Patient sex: M
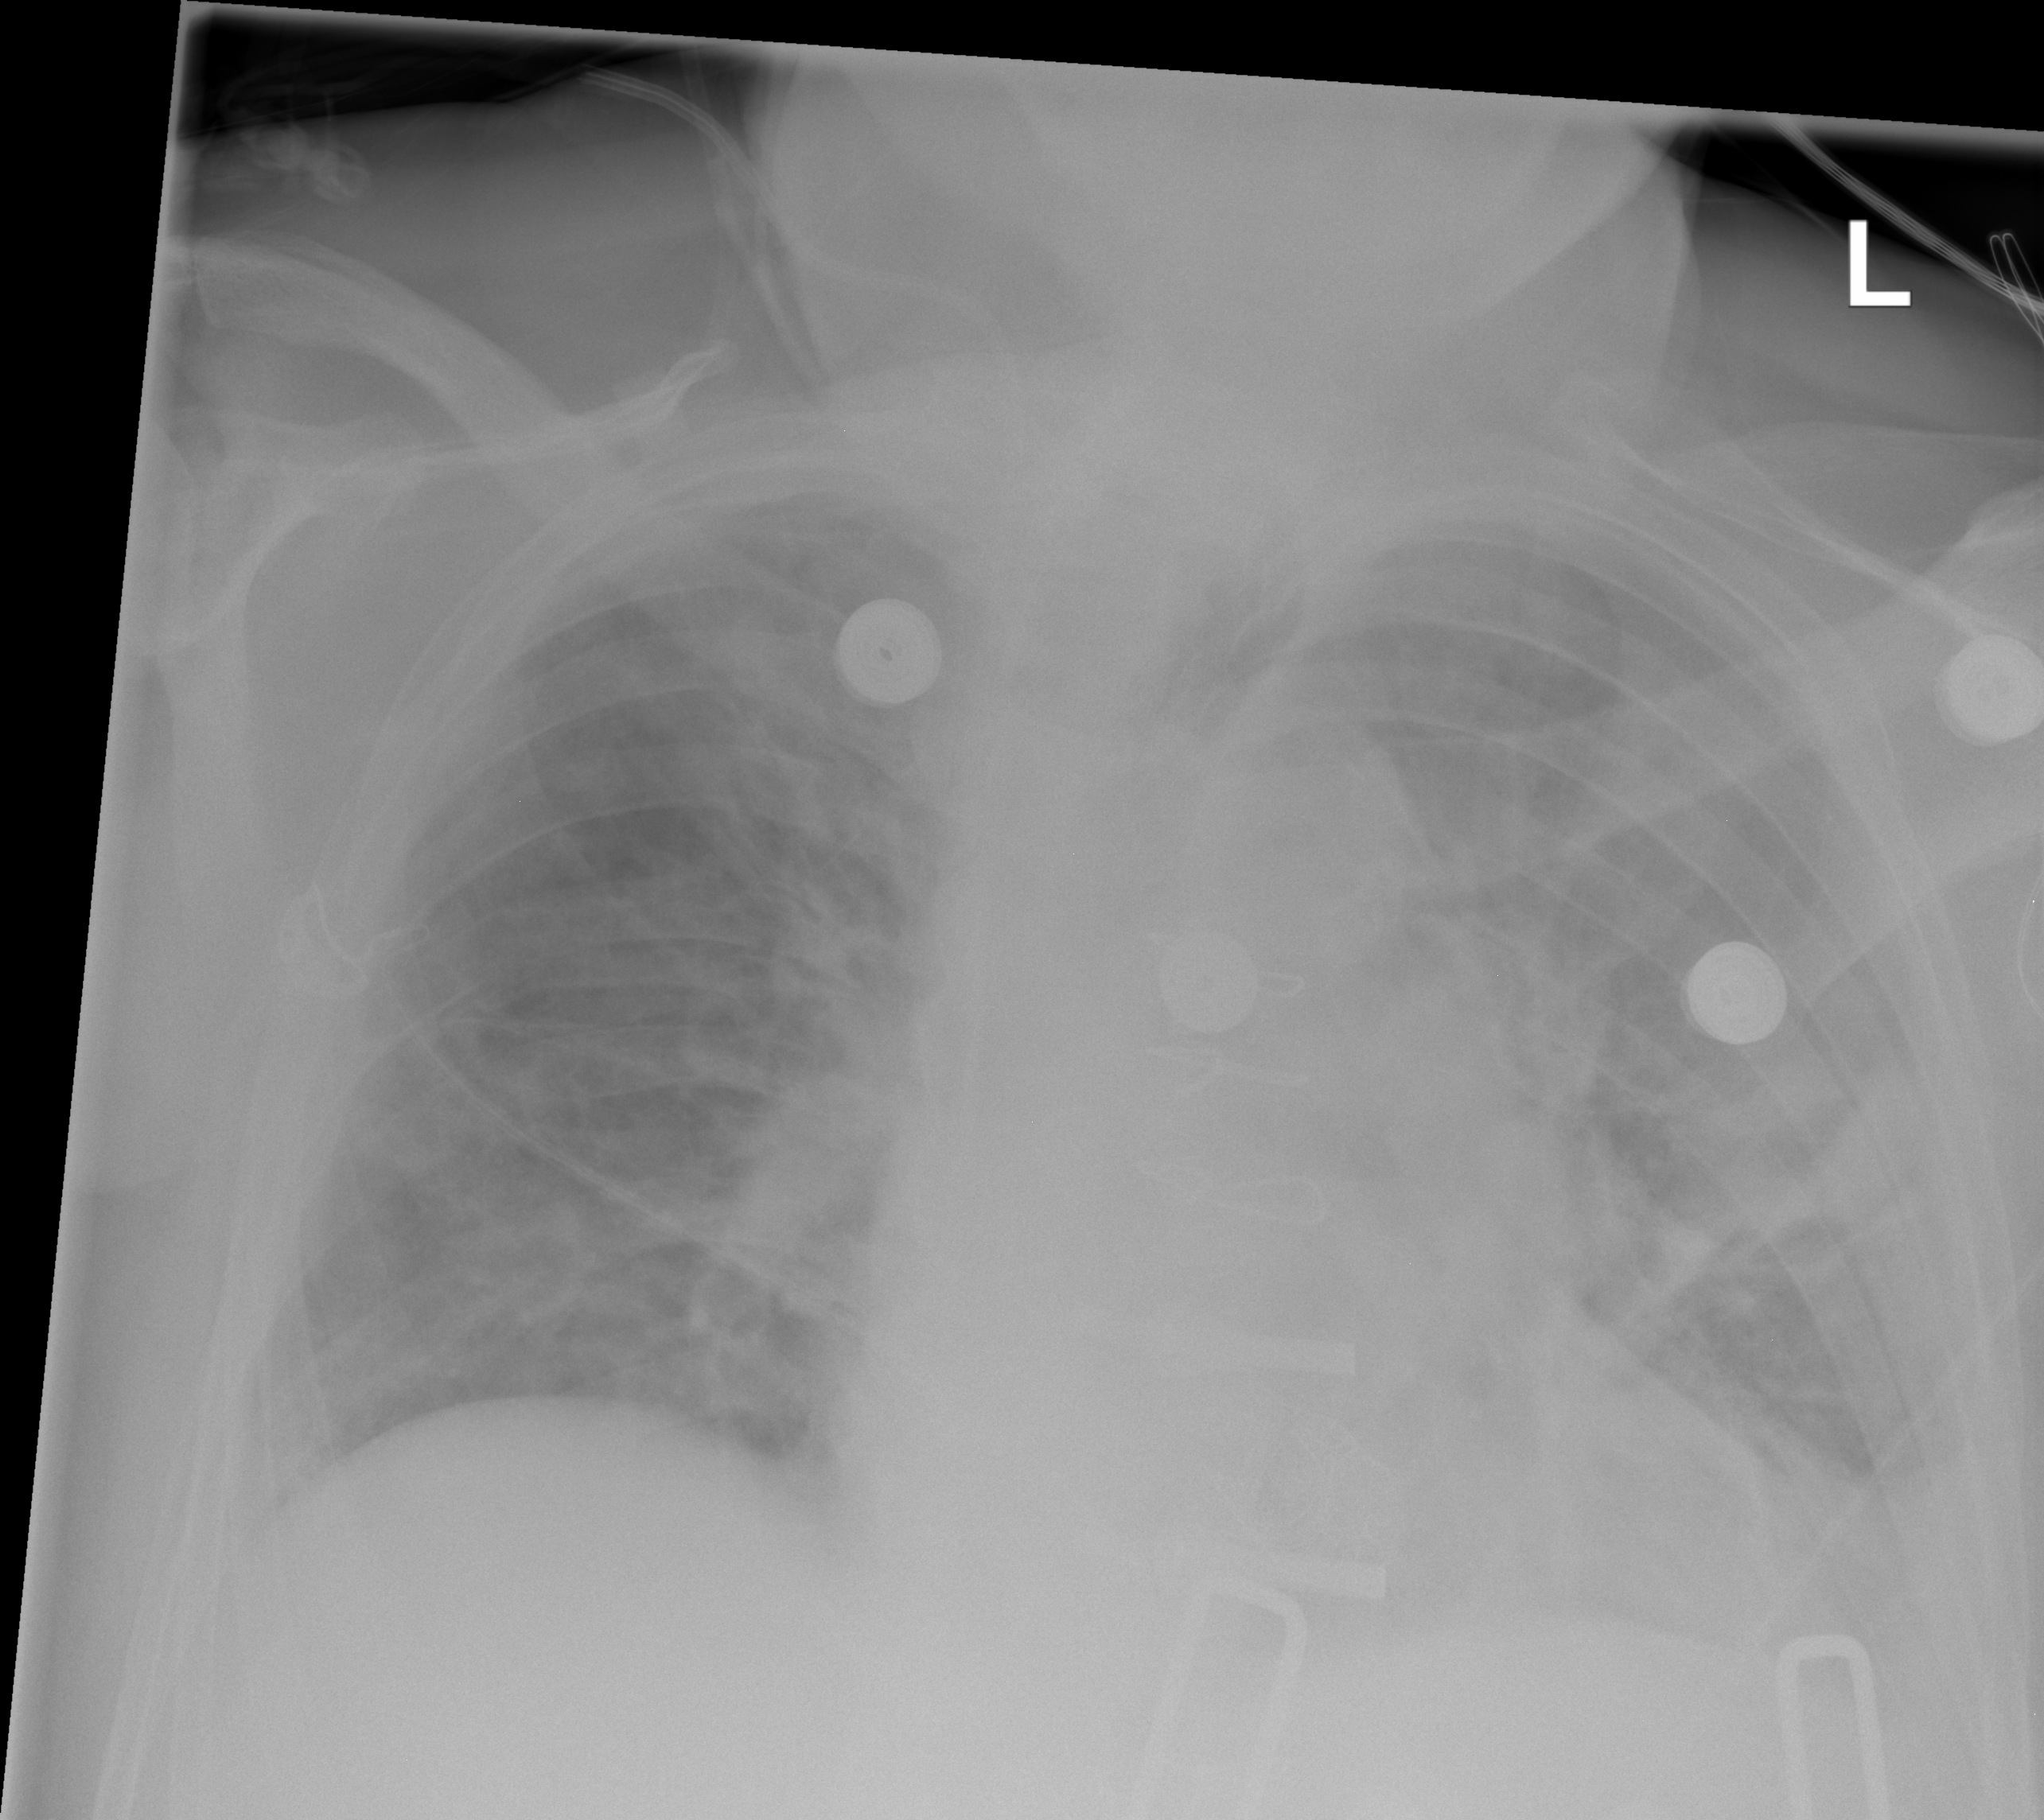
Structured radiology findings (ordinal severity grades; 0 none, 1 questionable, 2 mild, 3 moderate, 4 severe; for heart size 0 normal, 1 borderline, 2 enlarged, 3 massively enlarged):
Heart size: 1
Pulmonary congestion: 2
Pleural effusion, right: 0
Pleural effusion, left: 1
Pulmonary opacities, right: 2
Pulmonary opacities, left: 2
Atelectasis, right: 0
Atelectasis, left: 2